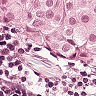
Metastatic tissue present: yes